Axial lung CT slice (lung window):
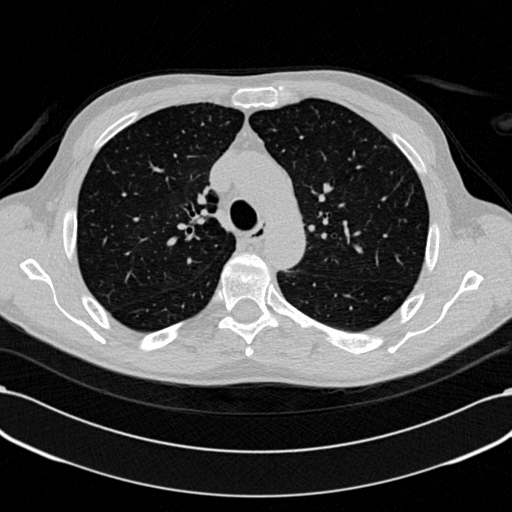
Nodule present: no